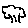
Label: tree